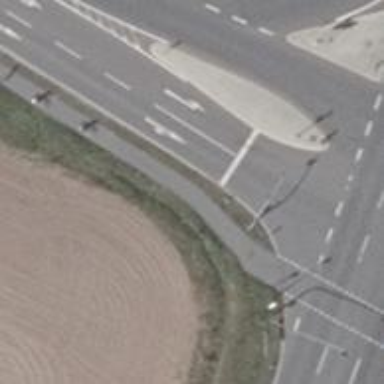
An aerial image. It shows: Road with traffic signals.